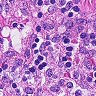
Metastatic tissue present: no